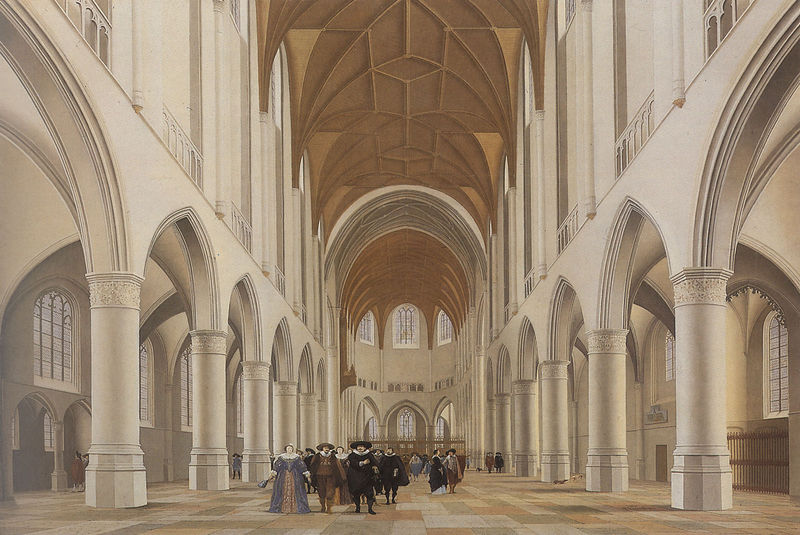
Titel: Kirchenschiff von St. Bavokerk, Haarlem, von West nach Ost, mit spazieren gehenden Bürgern
Künstler: Pieter Saenredam
Institution: Philadelphia, John G. Johnson Collection
Schlagwörter: gruppe, mann, weiß, frauen, menschen, fenster, frau, hut, hüte, kleid, männer, säule, säulen, kragen, stein, innenraum, niederlande, kirche, boden, interieur, reich, innen, gotik, renaissance, schiff, bogen, besucher, kuppel, fliessen, innenansicht, bögen, gewölbe, dom, groß, bürger, niederländisch, arkaden, kapitelle, kathedrale, kapitell, tracht, mittelschiff, spitzbogen, spitzbögen, apsis, chor, gläubige, basilika, amsterdam, delft, interiör, sputze